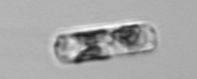
Label: Guinardia_delicatula